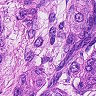
Metastatic tissue present: yes